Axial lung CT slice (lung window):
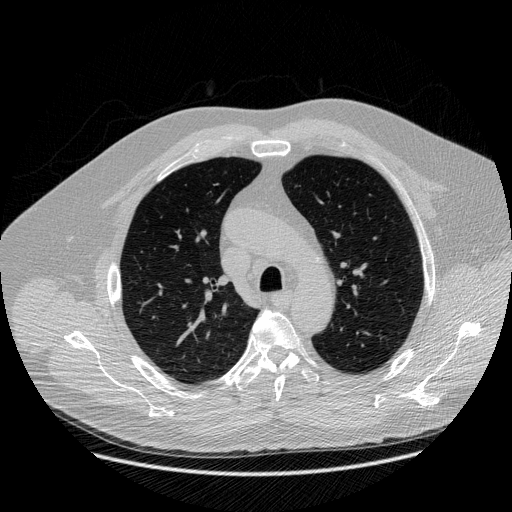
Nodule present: no